Field crop: tomato
Growth stage: 2
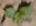
Species: solanum